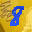
Label: 8